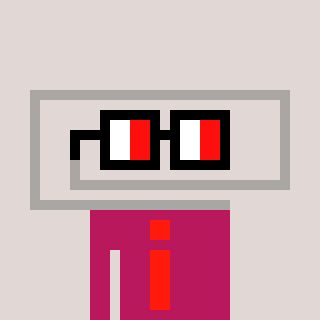
a pixel art character with square glasses with black frames and red eyes, a paperclip-shaped head and a darkpink-colored body on a warm background